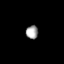
Tissue: lung
Cell type: Fibroblasts
Senescence score: 0.5449
Nuclear area (px): 162
Mean DAPI intensity: 159.994